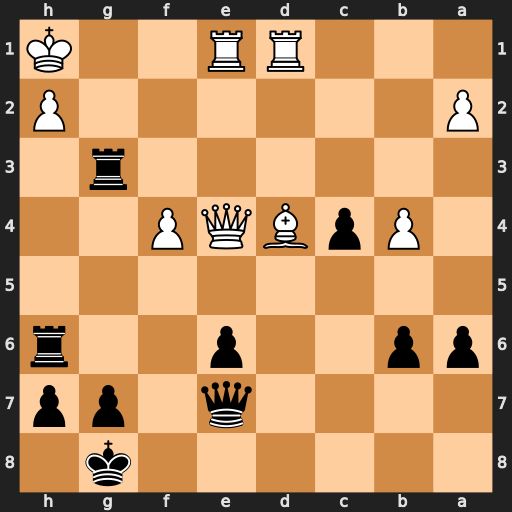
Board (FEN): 6k1/4q1pp/pp2p2r/8/1PpBQP2/6r1/P6P/3RR2K
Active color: b
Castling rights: -
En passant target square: -
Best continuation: Rxh2+ Kxh2 Qh4#